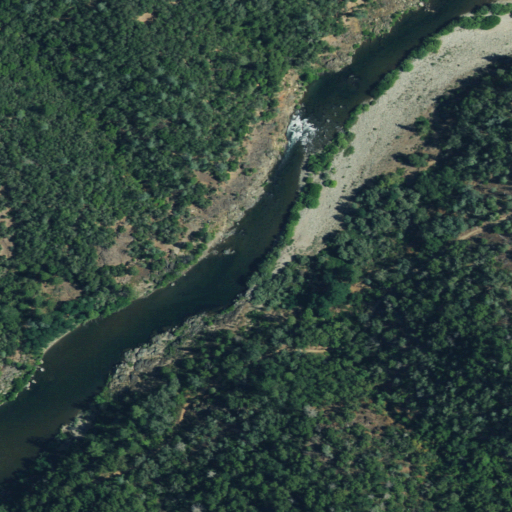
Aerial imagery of valley in California named Brushy Mountain Canyon containing evergreen forest, shrub, open water, and herbaceous wetlands